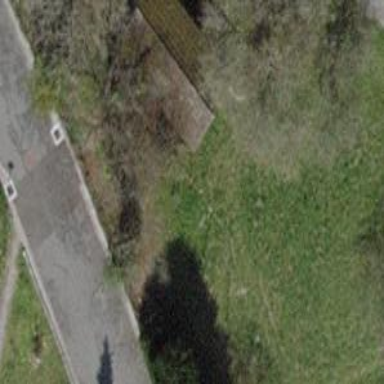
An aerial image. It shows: Allotment house.